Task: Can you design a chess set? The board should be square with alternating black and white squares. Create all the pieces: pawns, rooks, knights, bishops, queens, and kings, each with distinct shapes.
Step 3321:
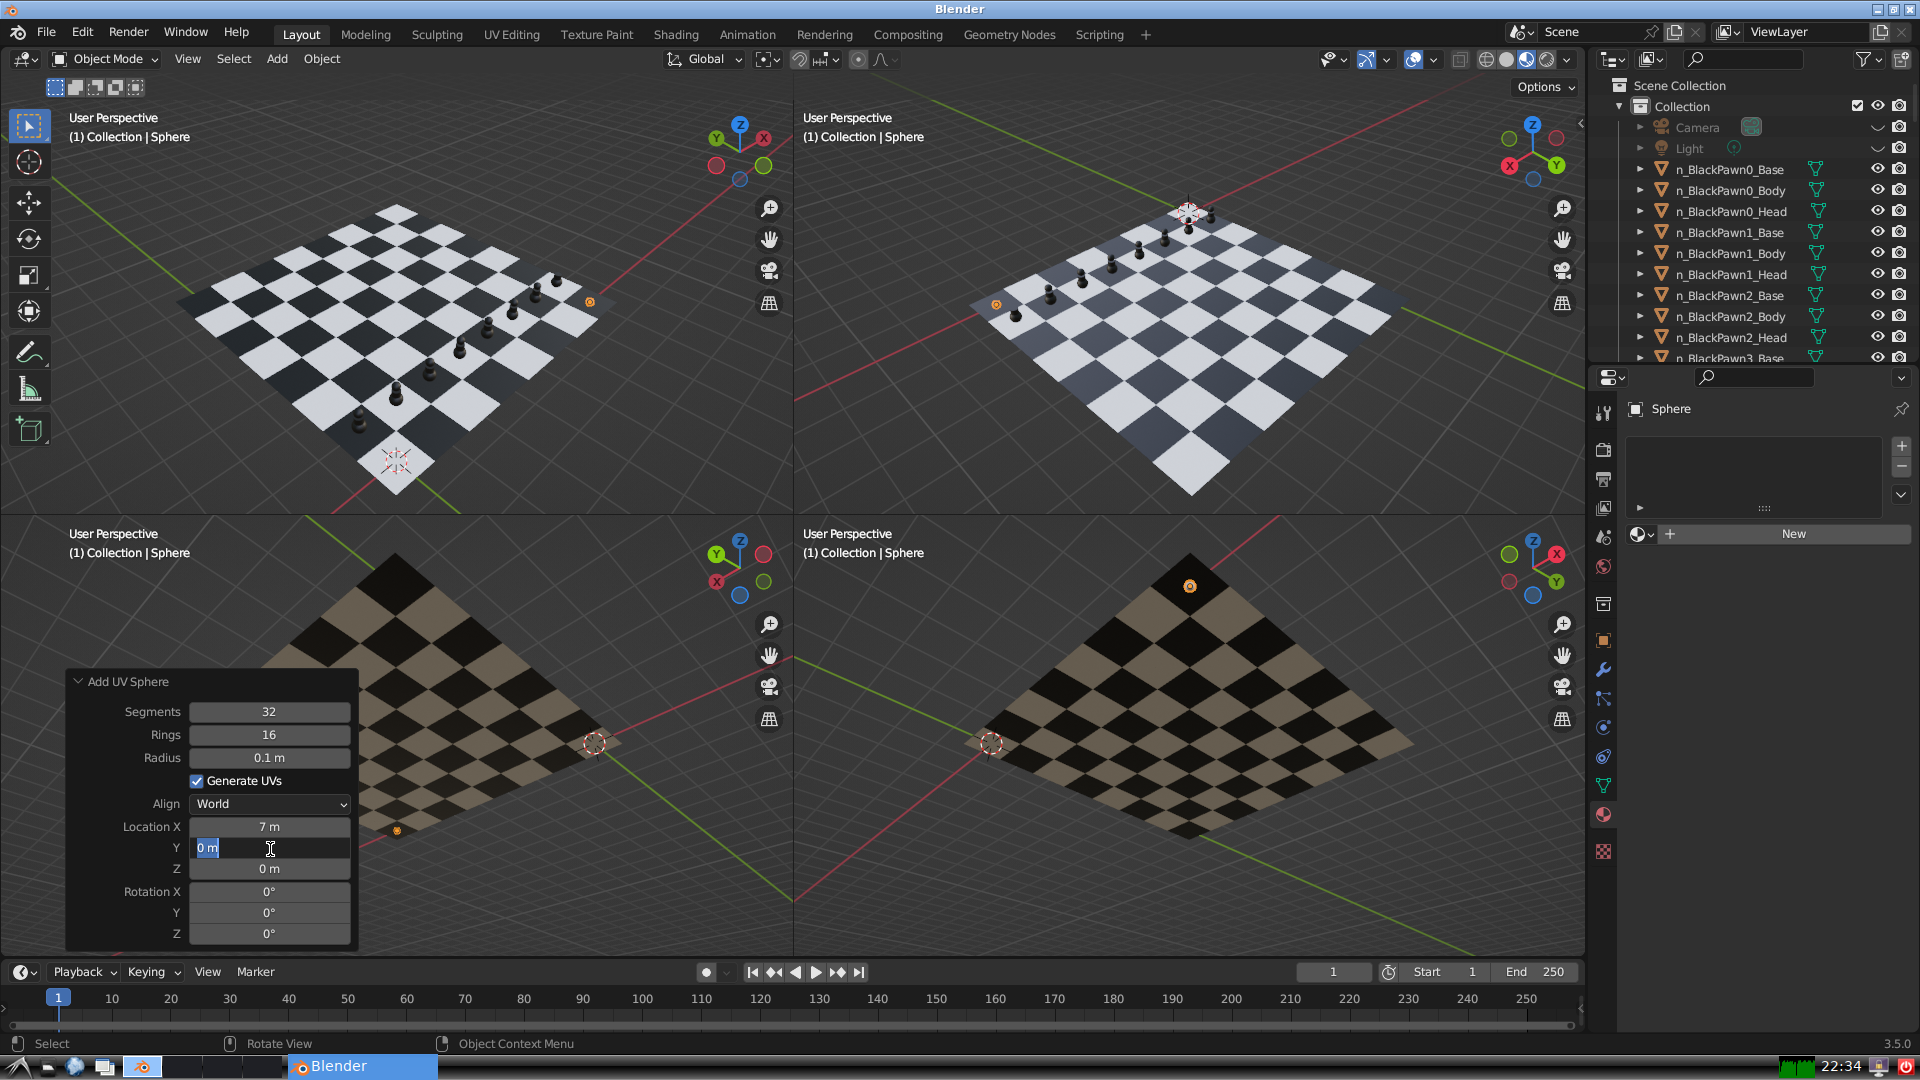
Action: input_text: 1.0